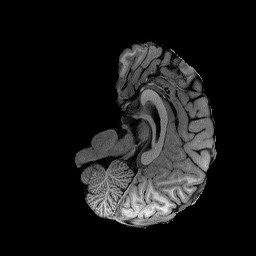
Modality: T1w
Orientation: axial